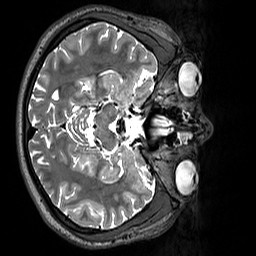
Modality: T2w
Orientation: axial
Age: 23
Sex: male
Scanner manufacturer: siemens
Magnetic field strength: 3 T
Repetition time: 3.2 s
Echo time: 0.412 s